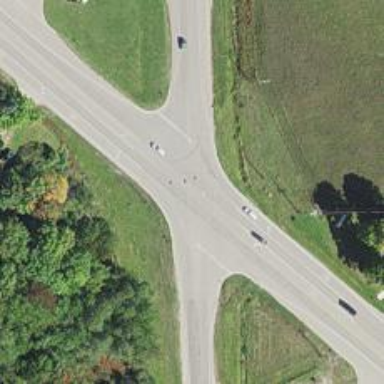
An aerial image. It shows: Asphalt road classified as trunk highway.